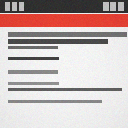
Screen state: on